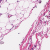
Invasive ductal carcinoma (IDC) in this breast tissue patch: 0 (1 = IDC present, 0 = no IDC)